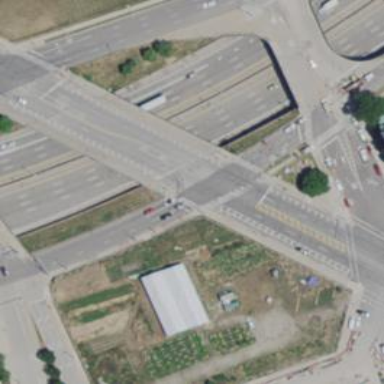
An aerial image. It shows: Primary highway bridge with separate cycle track.